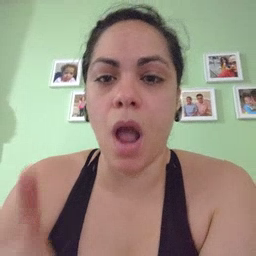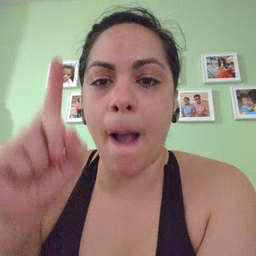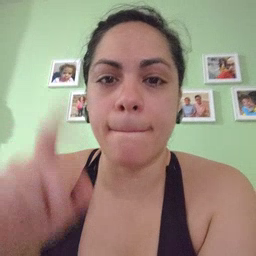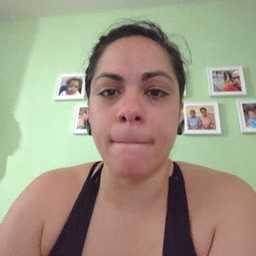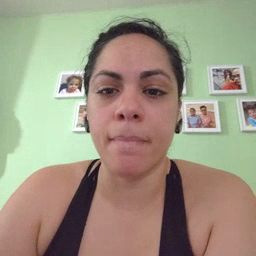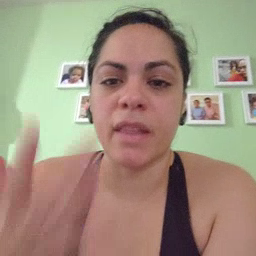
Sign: up